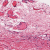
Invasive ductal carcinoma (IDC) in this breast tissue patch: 0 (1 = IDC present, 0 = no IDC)